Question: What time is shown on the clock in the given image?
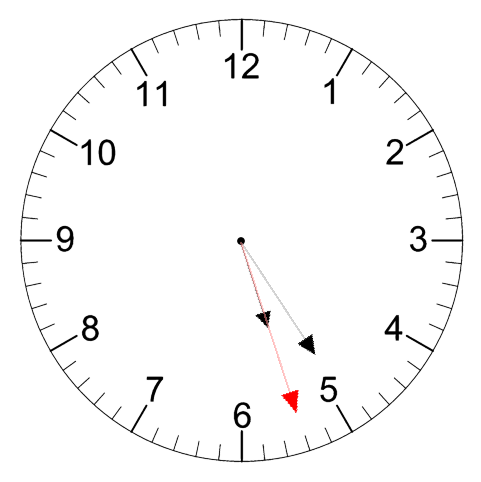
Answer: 05:24:27